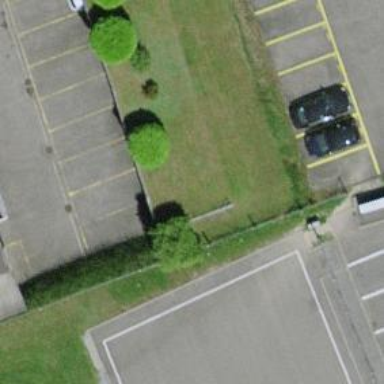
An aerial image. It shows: Street-side parking area with asphalt surface.